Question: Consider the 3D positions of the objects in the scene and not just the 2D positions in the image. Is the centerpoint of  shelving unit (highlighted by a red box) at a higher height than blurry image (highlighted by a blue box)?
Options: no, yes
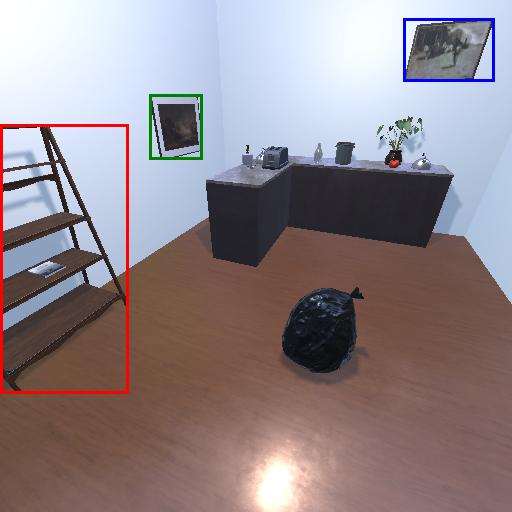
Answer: no